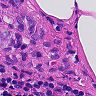
Metastatic tissue present: yes